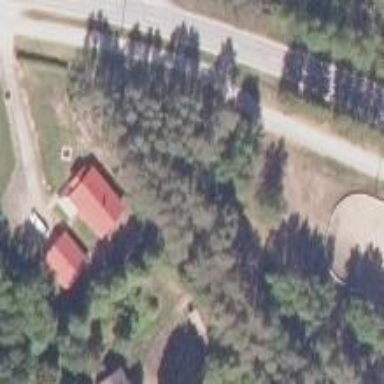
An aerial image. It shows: Driveway leading to service road.